Question: Chapter 11 of "<URL>. The example produces an upside down chart with the bars attached to the top of the x-axis.

Flipping the chart and attaching them to the bottom is left as an exercise for the reader.
Given this starting point:
'''
<script src="http://d3js.org/d3.v3.min.js"></script>
<script type="text/javascript">
var w = 500;
var h = 300;
var dataset = [[ { x: 0, y: 5 }, { x: 1, y: 4 }, { x: 2, y: 2 }, { x: 3, y: 7 }, { x: 4, y: 23 }],
[ { x: 0, y: 10 }, { x: 1, y: 12 }, { x: 2, y: 19 }, { x: 3, y: 23 }, { x: 4, y: 17 } ],
[ { x: 0, y: 22 }, { x: 1, y: 28 }, { x: 2, y: 32 }, { x: 3, y: 35 }, { x: 4, y: 43 } ]];
var stack = d3.layout.stack();
stack(dataset);
var xScale = d3.scale.ordinal()
.domain(d3.range(dataset[0].length)).rangeRoundBands([0, w], 0.05);
var yScale = d3.scale.linear()
.domain([0, d3.max(dataset, function(d) {
return d3.max(d, function(d) { return d.y0 + d.y; });
})])
.range([0, h]);
var colors = d3.scale.category10();
var svg = d3.select("body").append("svg").attr("width", w).attr("height", h);
var groups = svg.selectAll("g").data(dataset).enter().append("g")
.style("fill", function(d, i) { return colors(i); });
var rects = groups.selectAll("rect")
.data(function(d) { return d; })
.enter()
.append("rect")
.attr("x", function(d, i) { return xScale(i); })
.attr("y", function(d) { return yScale(d.y0); })
.attr("height", function(d) { return yScale(d.y); })
.attr("width", xScale.rangeBand());
</script>
'''
What needs to be done to flip the chart?
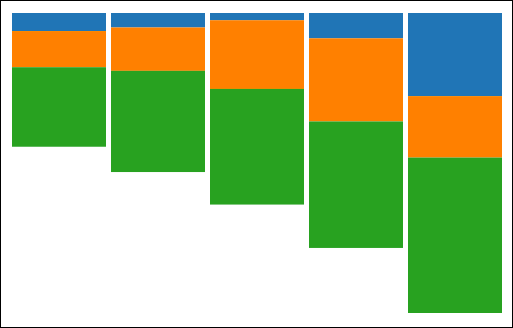
Answer: The solution I came up with involves three changes:
1. Change the yScale .range from: .range([0, h]);
to: .range([h, 0]);
2. Change the rect "y" .attr from: .attr("y", function(d) { return yScale(d.y0); })
to: .attr("y", function(d) { return yScale(d.y0) + yScale(d.y) - h; })
3. Change the rect "height" .attr from: .attr("height", function(d) { return yScale(d.y); })
to: .attr("height", function(d) { return h - yScale(d.y); })
With those changes applied, the stacks attach to the bottom and still maintain their relative sizes.